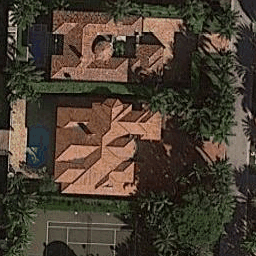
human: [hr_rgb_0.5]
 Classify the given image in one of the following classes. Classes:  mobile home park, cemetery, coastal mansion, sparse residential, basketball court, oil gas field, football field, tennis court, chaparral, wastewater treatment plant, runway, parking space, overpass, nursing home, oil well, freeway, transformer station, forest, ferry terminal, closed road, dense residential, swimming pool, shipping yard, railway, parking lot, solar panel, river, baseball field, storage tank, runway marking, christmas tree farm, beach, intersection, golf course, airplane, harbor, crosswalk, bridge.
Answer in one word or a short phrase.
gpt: coastal mansion